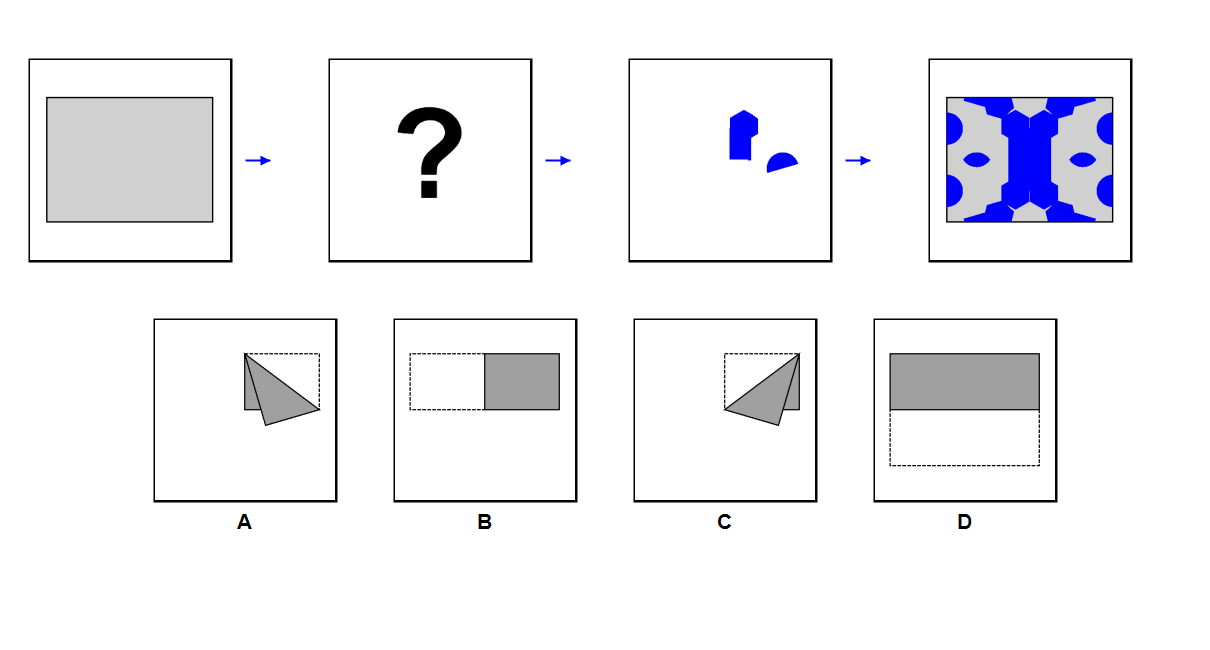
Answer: C